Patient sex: M
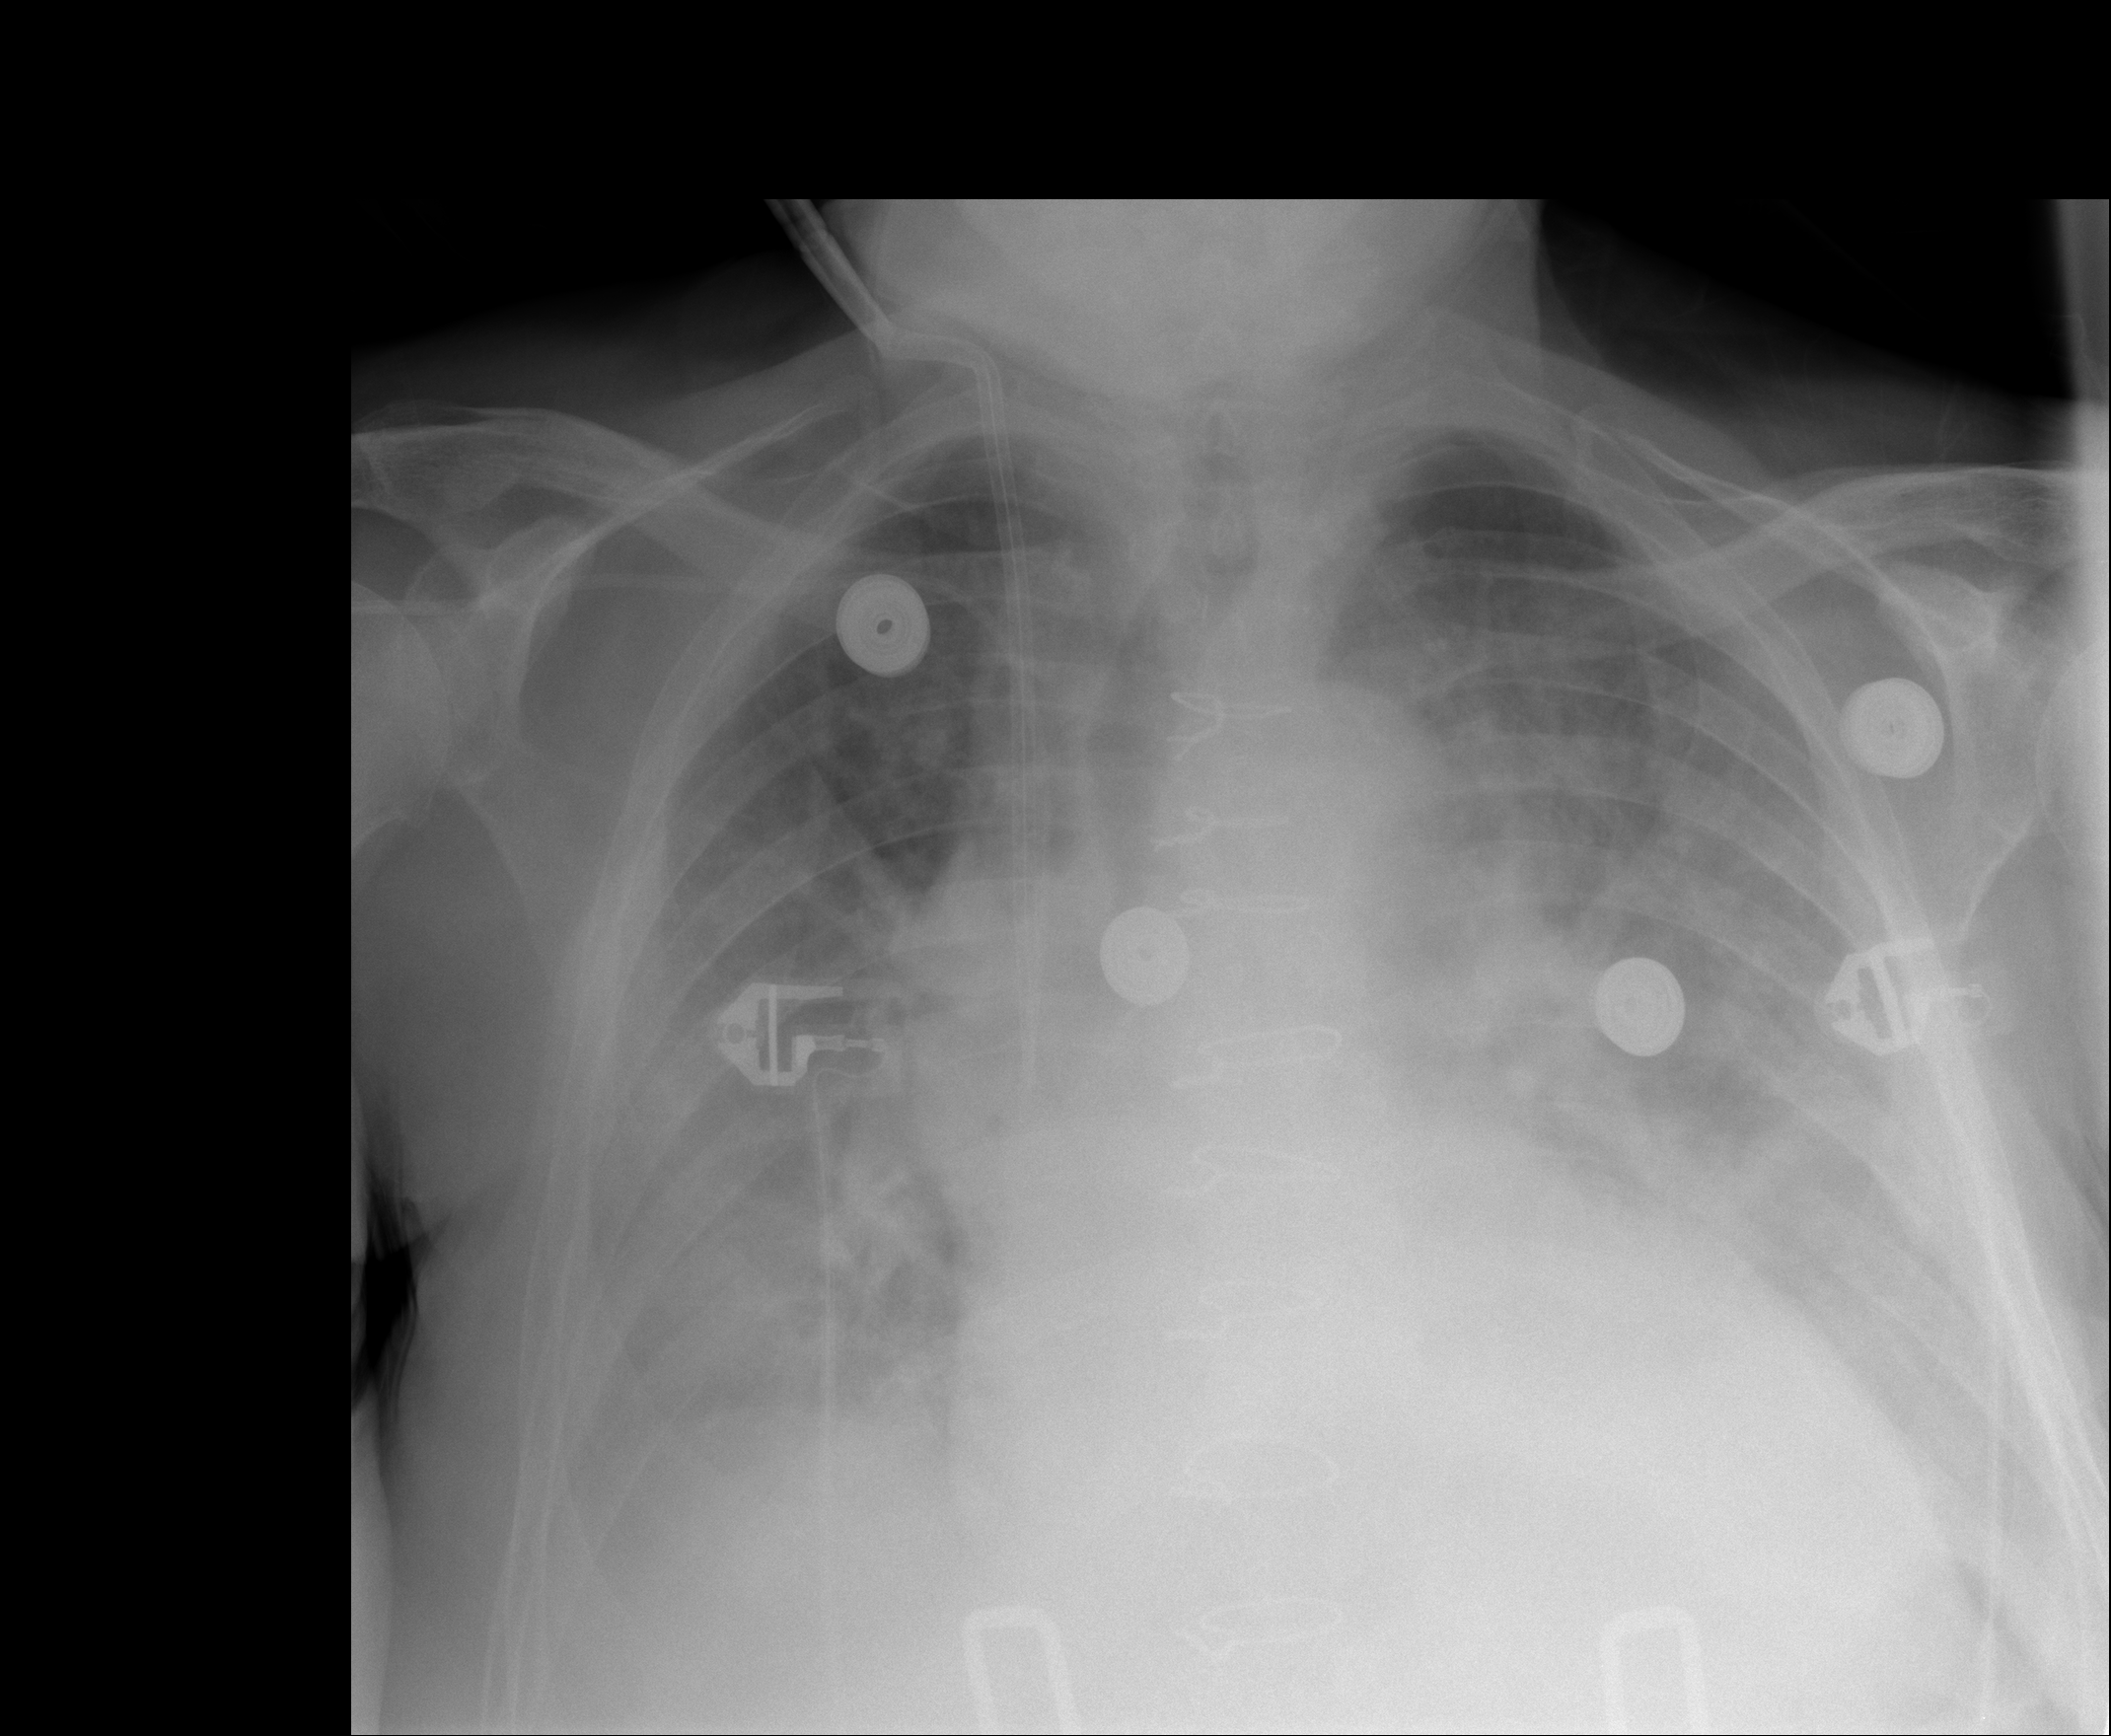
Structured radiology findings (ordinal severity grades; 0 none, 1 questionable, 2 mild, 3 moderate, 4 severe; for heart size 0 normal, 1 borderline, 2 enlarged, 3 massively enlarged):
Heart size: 2
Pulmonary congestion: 3
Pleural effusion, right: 3
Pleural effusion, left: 3
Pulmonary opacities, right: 2
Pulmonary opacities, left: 2
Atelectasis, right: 2
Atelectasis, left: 2